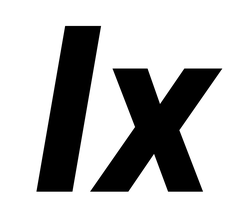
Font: Roboto-Italic_ExtraBold_Italic